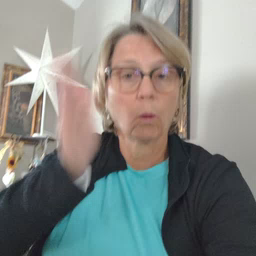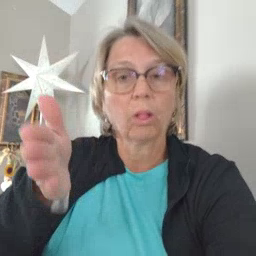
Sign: will